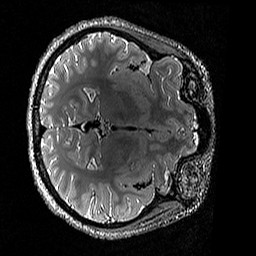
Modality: T2w
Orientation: axial
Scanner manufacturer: siemens
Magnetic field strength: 3 T
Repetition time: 3.2 s
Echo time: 0.428 s